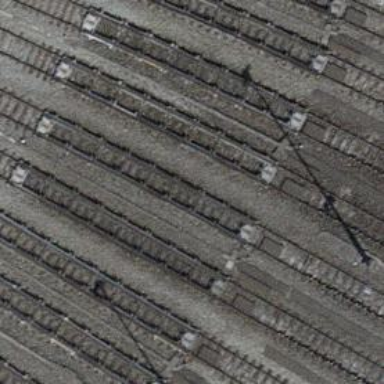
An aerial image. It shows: Railway yard with one track. The yard has beam retarder.